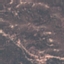
Land use / land cover class: HerbaceousVegetation